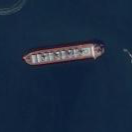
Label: civil